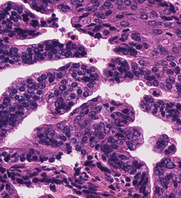
Tumor epithelial tissue: yes
Tumor-associated stroma tissue: no
Normal tissue: no